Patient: sex F, age 59
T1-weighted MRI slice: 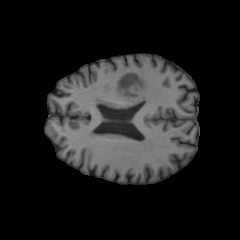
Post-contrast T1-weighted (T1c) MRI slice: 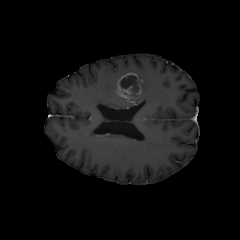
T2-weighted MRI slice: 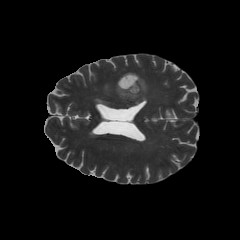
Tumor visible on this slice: yes
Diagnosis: Glioblastoma, IDH-wildtype
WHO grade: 4